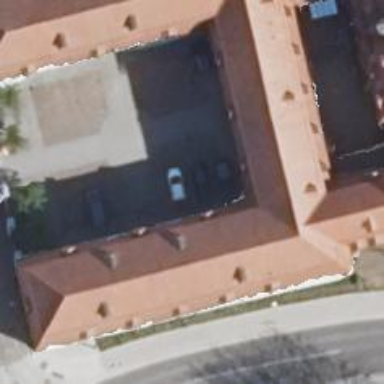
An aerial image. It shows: Civic building used as government office.